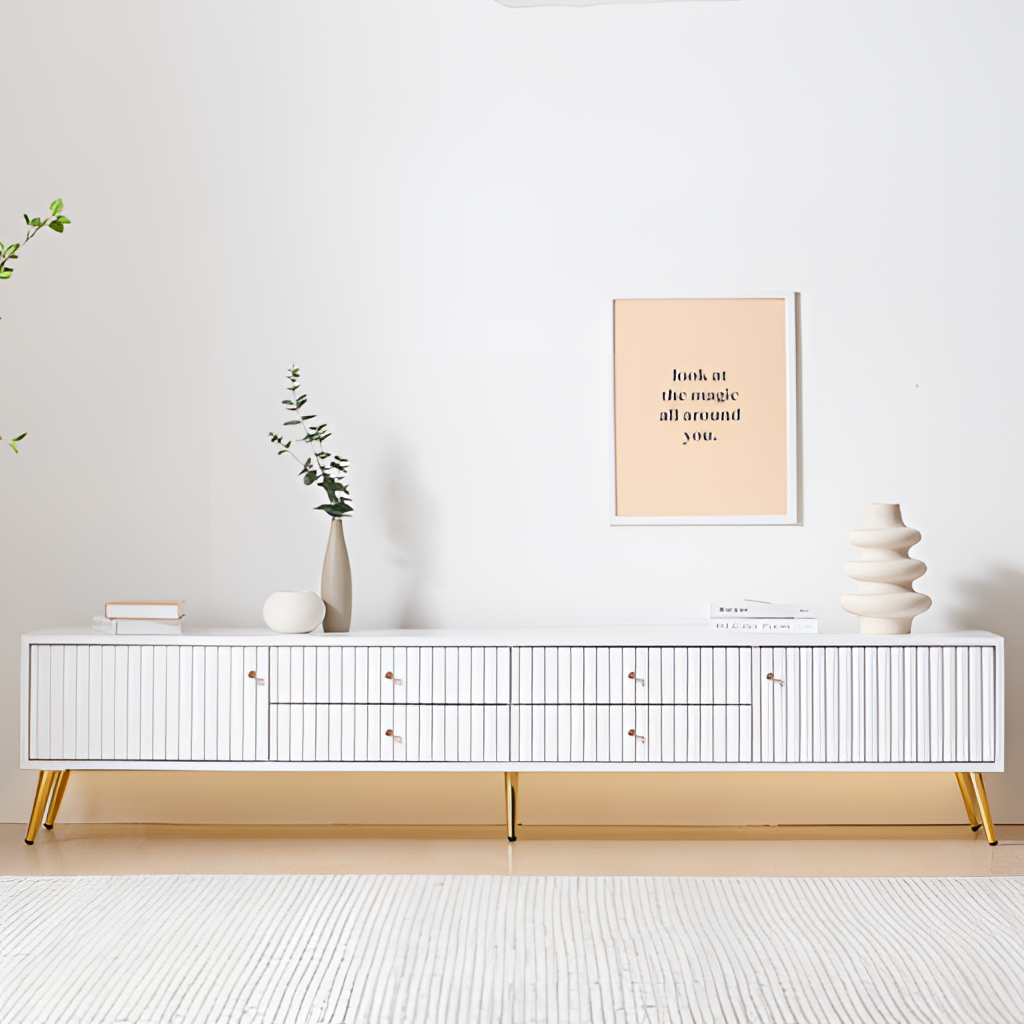
wood media console, living room, modern, beige tile flooring, with large square pattern, paint wallpaper, with solid pattern